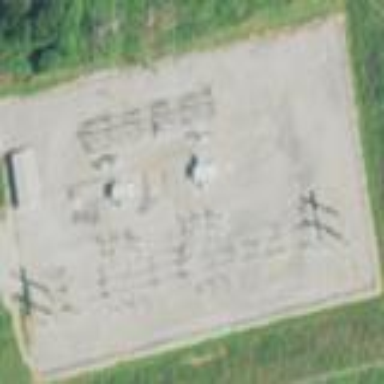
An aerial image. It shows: Distribution level power substation enclosed by fence.